Field crop: maize
Growth stage: 1
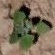
Species: chenopodium